Aerial crown-view tile of a tropical tree (Barro Colorado Island, Panama), acquired 20240611:
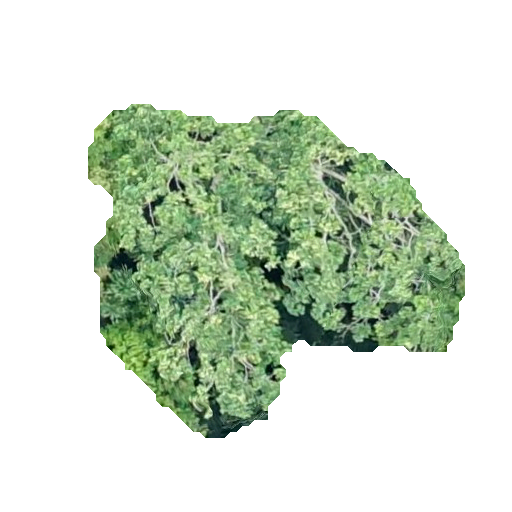
Species: Simarouba amara
GBIF accepted scientific name: Simarouba amara
Crown area: 132.539 m²